Field crop: maize
Growth stage: 2
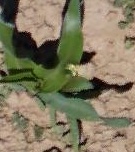
Species: maize